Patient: sex M, age 55
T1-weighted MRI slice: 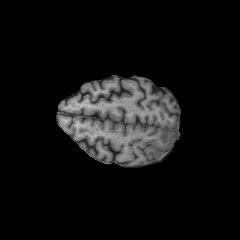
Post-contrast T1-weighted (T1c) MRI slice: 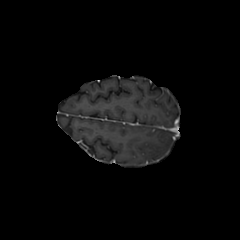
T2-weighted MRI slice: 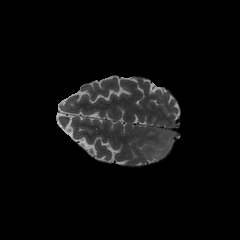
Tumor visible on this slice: no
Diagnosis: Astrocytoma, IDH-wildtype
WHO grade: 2